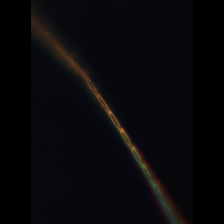
Taxon: Psuedo-nitzschia
Group: Diatoms